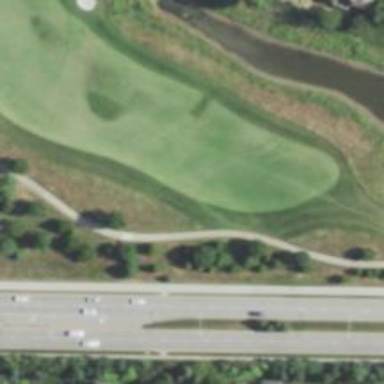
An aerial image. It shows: Service road designated as golf cart path.